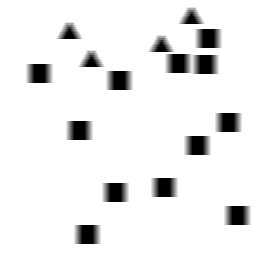
Squares: 12
Triangles: 4
Stars: 0
Total shapes: 16